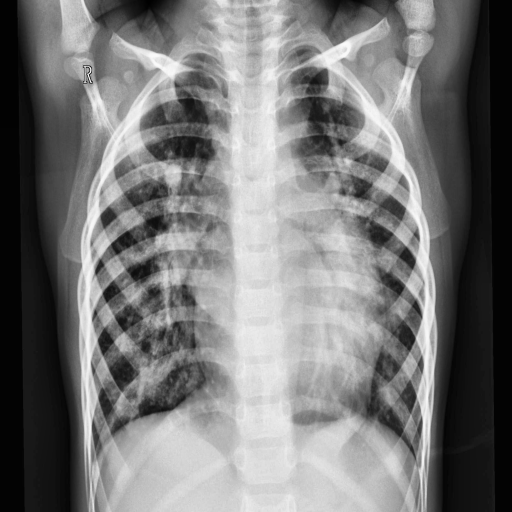
Finding: PNEUMONIA